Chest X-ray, PA view. Patient: 67 years old, sex M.
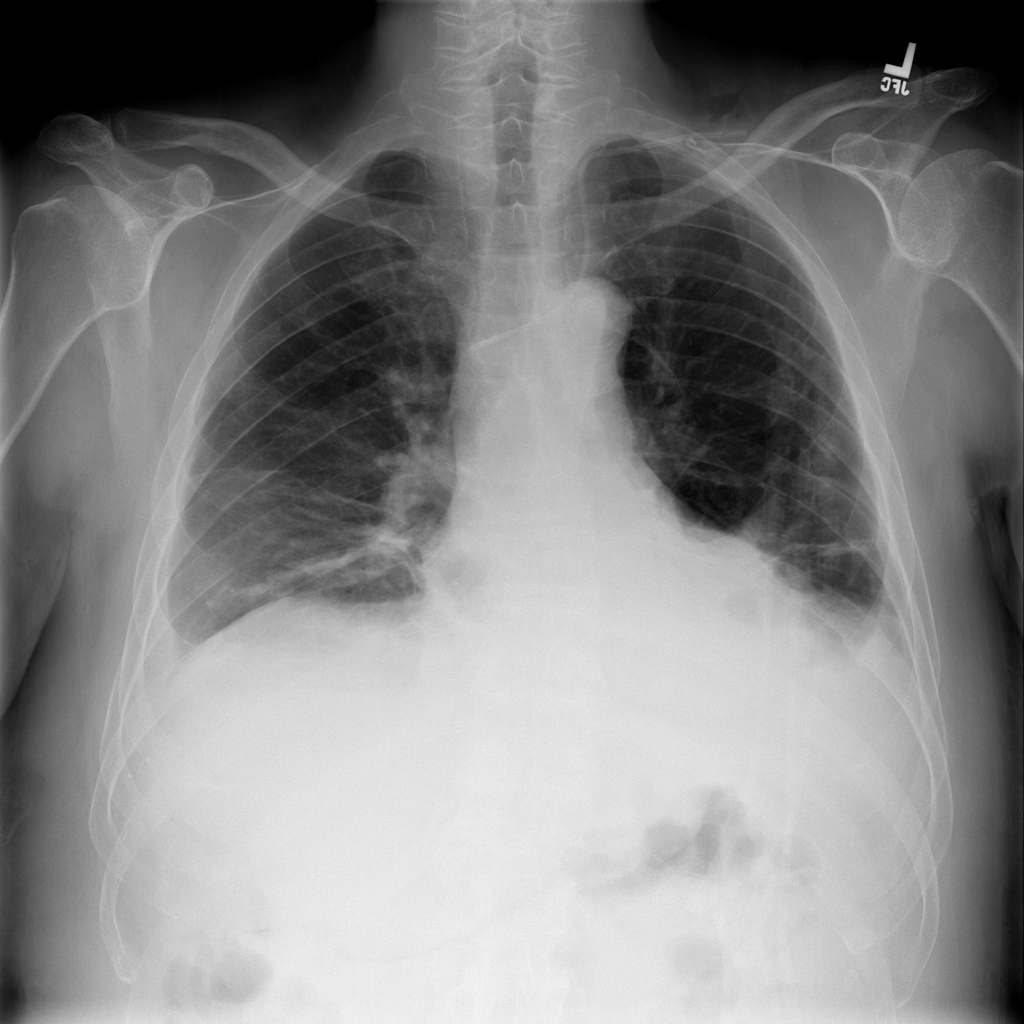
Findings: Atelectasis, Consolidation, Effusion, Infiltration